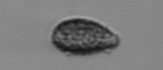
Label: Pseudochattonella_farcimen